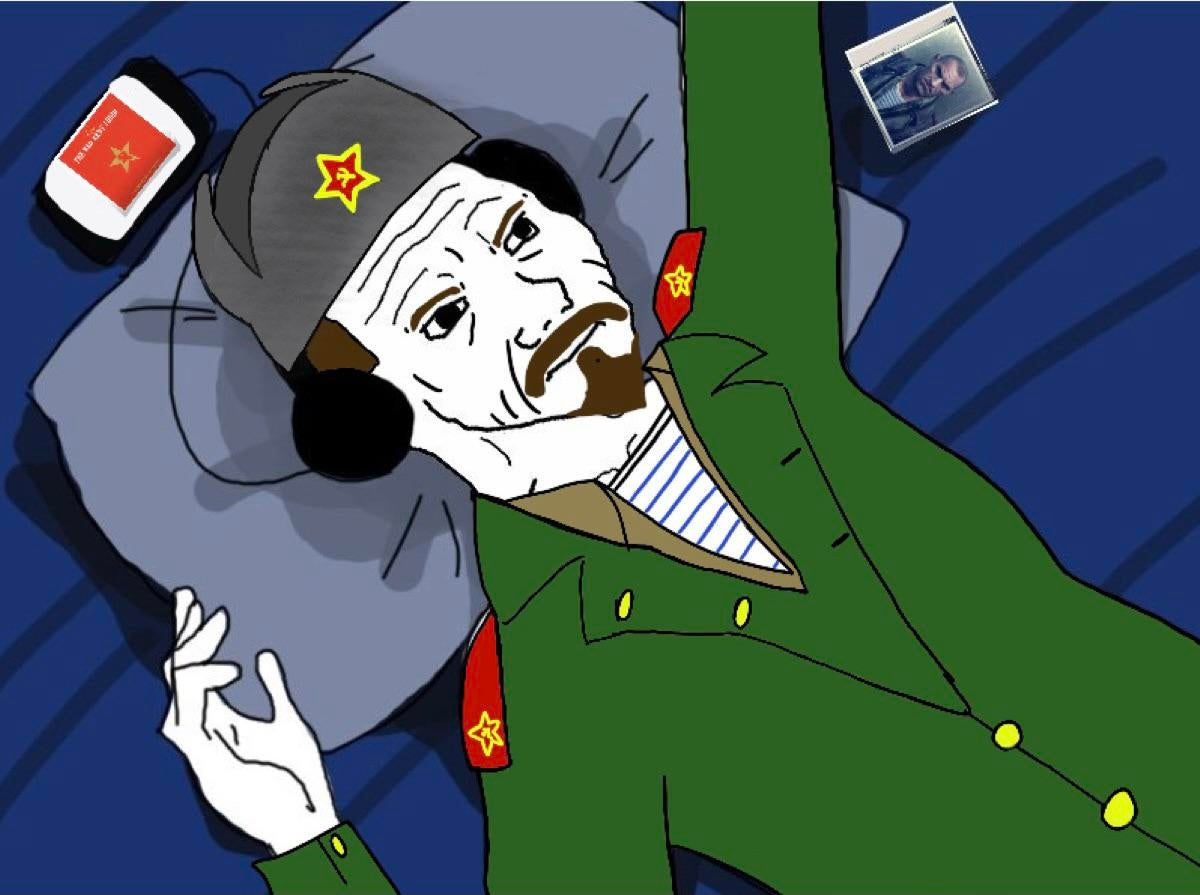
Label: 5_Wojak_with_Background